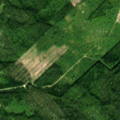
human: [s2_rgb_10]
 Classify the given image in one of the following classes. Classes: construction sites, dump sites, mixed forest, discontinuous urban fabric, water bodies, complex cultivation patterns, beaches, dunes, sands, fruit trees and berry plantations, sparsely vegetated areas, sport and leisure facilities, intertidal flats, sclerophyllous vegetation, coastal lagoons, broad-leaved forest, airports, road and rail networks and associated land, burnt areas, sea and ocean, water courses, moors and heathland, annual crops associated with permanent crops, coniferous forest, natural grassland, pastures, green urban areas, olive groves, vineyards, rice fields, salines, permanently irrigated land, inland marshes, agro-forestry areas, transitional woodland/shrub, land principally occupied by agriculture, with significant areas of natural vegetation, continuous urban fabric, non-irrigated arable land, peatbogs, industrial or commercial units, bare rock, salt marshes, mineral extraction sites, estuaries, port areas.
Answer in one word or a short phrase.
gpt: coniferous forest, mixed forest, transitional woodland/shrub